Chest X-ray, PA view. Patient: 49 years old, sex F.
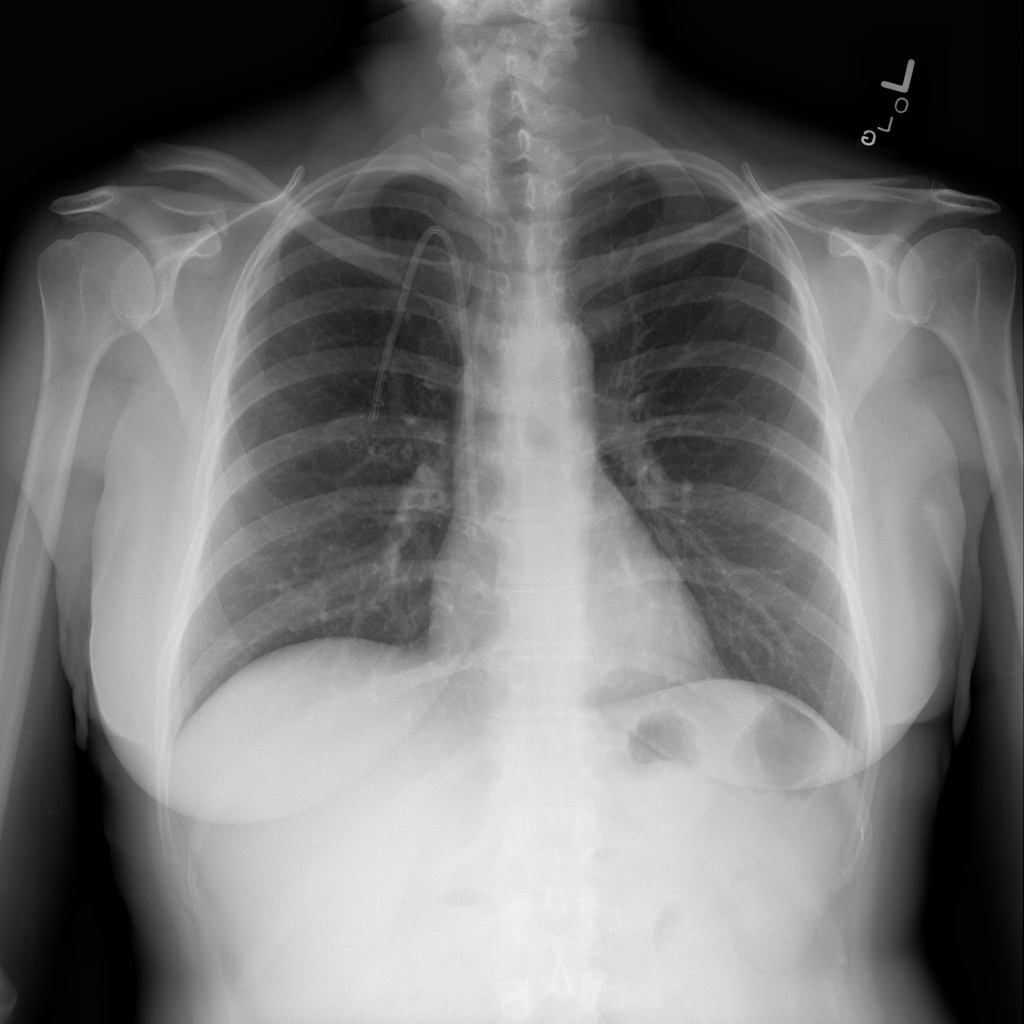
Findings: Pleural_Thickening